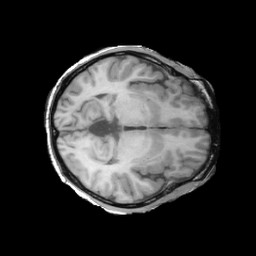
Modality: T1w
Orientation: axial
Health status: ill
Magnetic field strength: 3 T